Question: I want to hide the top navigation bar as I showed in the below image.

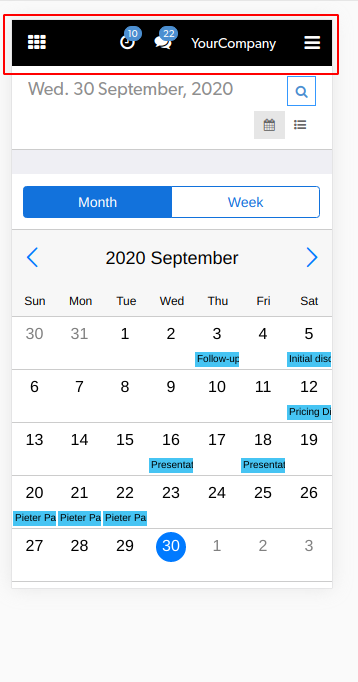
Answer: This looks like you have this as part of your layout, not the browser address bar, which is what I think Mathias confused.
You can use a CSS media query to detect how your application is being rendered.
This is some of the code I use in my Add to Homescreen library. You can use these media queries and just add the CSS to your CSS to hide that header if you want it suppressed when the application is opened from the homescreen.
'''
window.matchMedia( "(display-mode: fullscreen)" ).matches ||
window.matchMedia( "(display-mode: standalone)" ).matches ||
window.matchMedia( "(display-mode: minimal-ui)" ).matches;
'''